Question: i would like to put group label with image there, how could i achieve this?
for example this image

here i want to set Images at Europe, NorthAmercia,SouthAmerica Groups
code is here,
'''
<select data-bind="foreach: groups, value: selectedOption">
<optgroup data-bind="attr: {label: label}, foreach: children">
<option data-bind="text: label, option: $data"></option>
</optgroup>
</select>
<hr />
'''
more code is here : <URL>
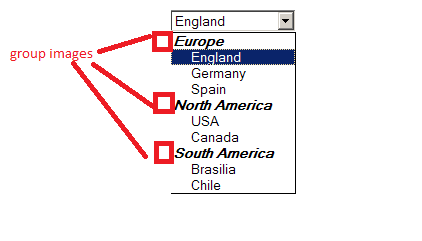
Answer: If you want to have things like images in your options, you would likely want to look at using a plugin like <URL>. Look at the "Templating" example on that doc page which includes an example with images.